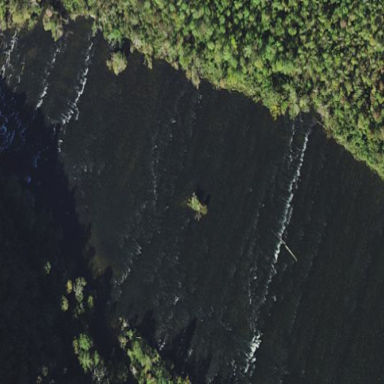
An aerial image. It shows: Rapid whitewater waterway with rapids.